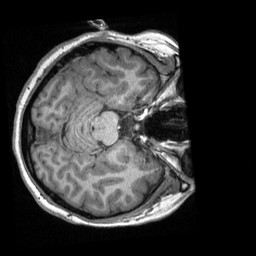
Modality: T1w
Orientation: axial
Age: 19
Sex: female
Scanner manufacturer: siemens
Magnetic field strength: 3 T
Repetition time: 2.3 s
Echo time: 0.00308 s